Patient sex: F
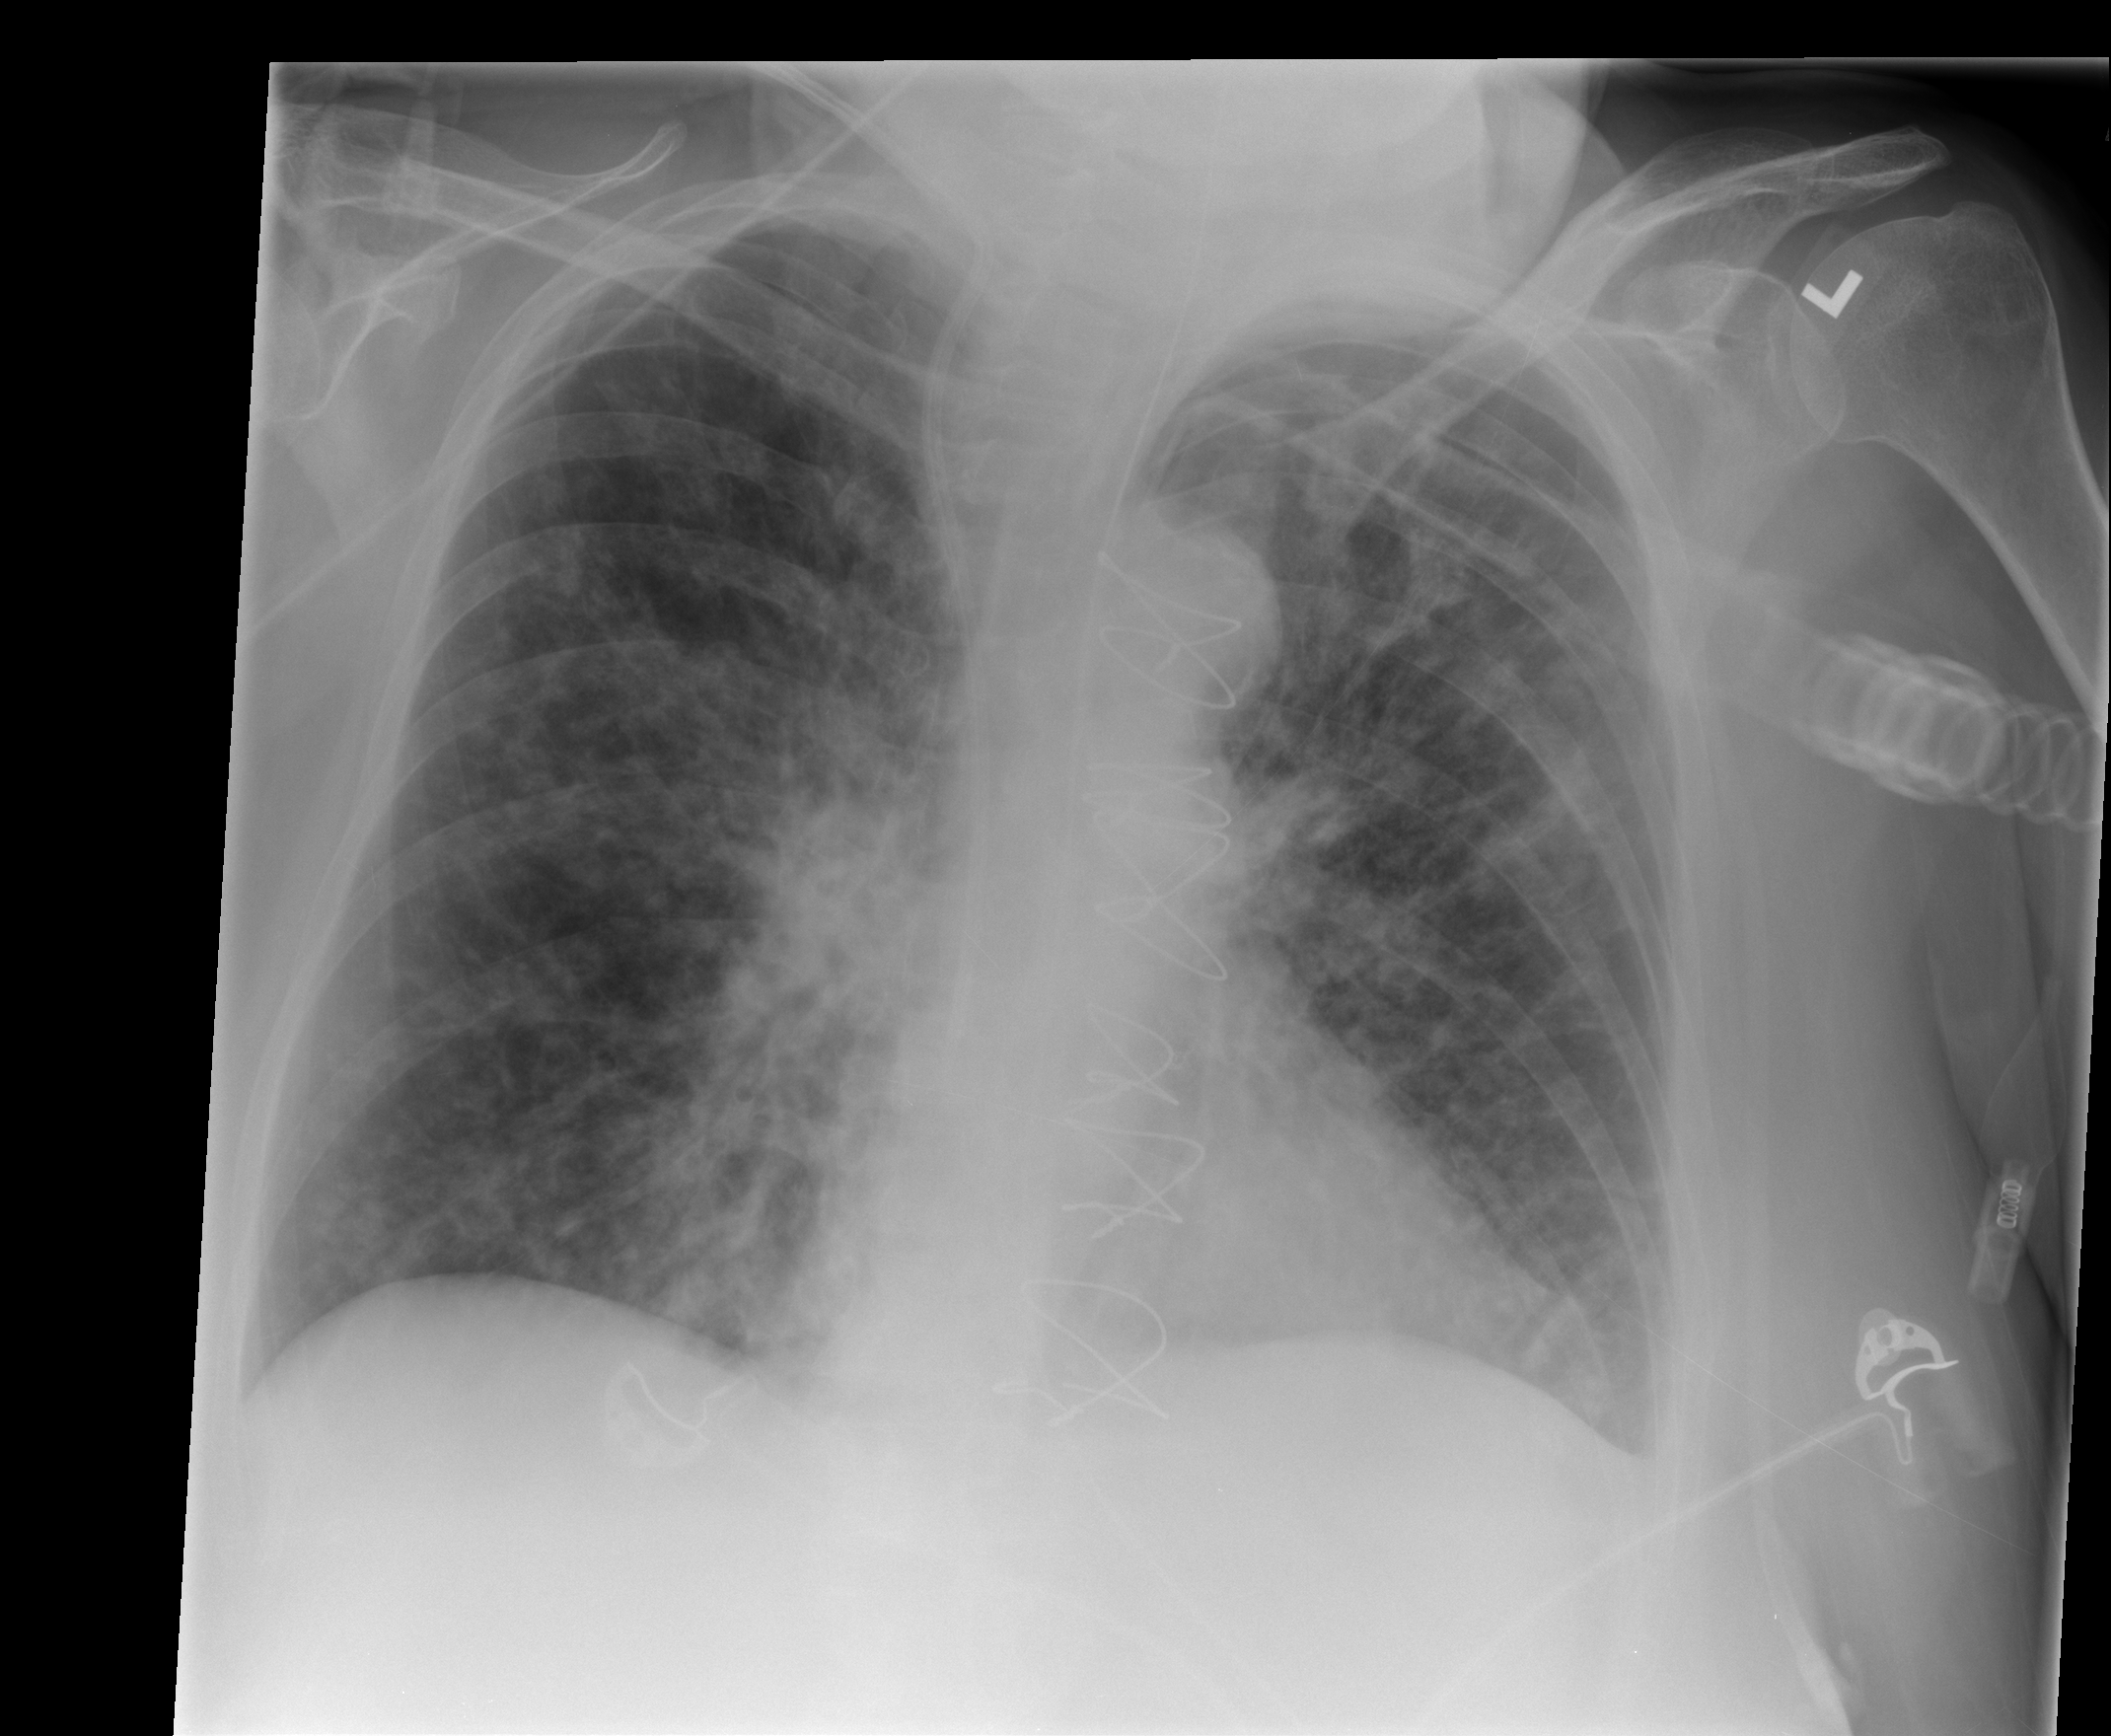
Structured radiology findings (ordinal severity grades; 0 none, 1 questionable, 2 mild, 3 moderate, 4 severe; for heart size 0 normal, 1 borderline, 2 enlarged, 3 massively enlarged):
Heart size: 0
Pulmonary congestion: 0
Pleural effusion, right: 0
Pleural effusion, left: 2
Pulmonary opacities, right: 3
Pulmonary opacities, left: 3
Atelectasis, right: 0
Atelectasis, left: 2